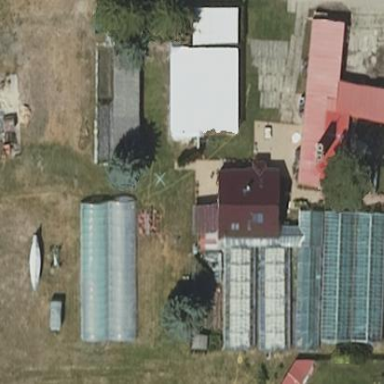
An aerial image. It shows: Farmyard area.